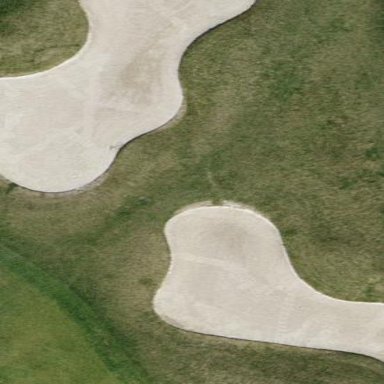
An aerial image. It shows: Golf bunker filled with natural sand.